Question: It is required to place a number of queens so that there is a queen in each row and column. Find the number of different placements of queens that satisfy the constraint that queens cannot attack each other. Now that some queens have been placed in the existing picture, how many different combinations of placements are there for the remaining queens?
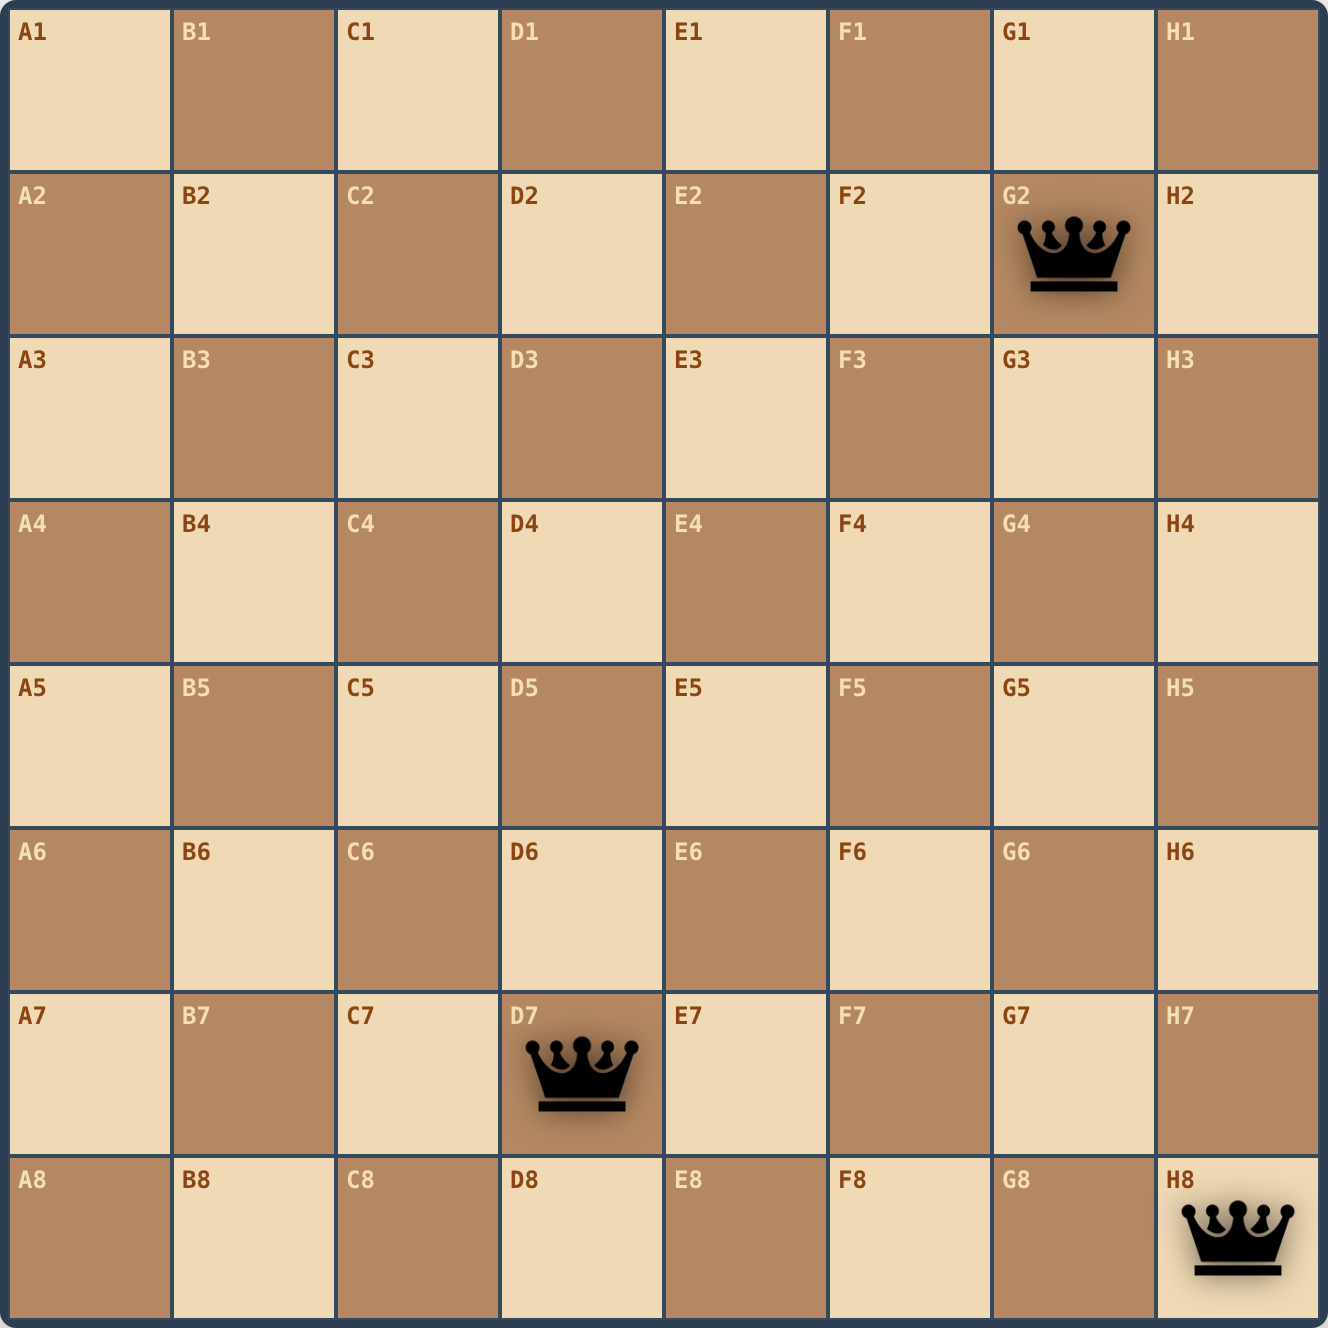
Answer: 1